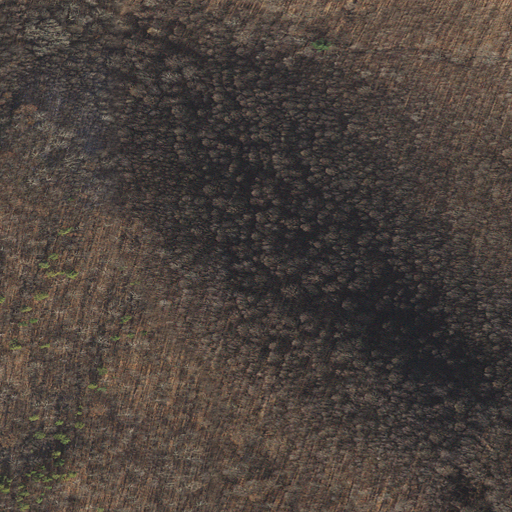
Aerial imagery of ridge(s) in Maryland named Bush Ridge containing deciduous forest, mixed forest, and shrub